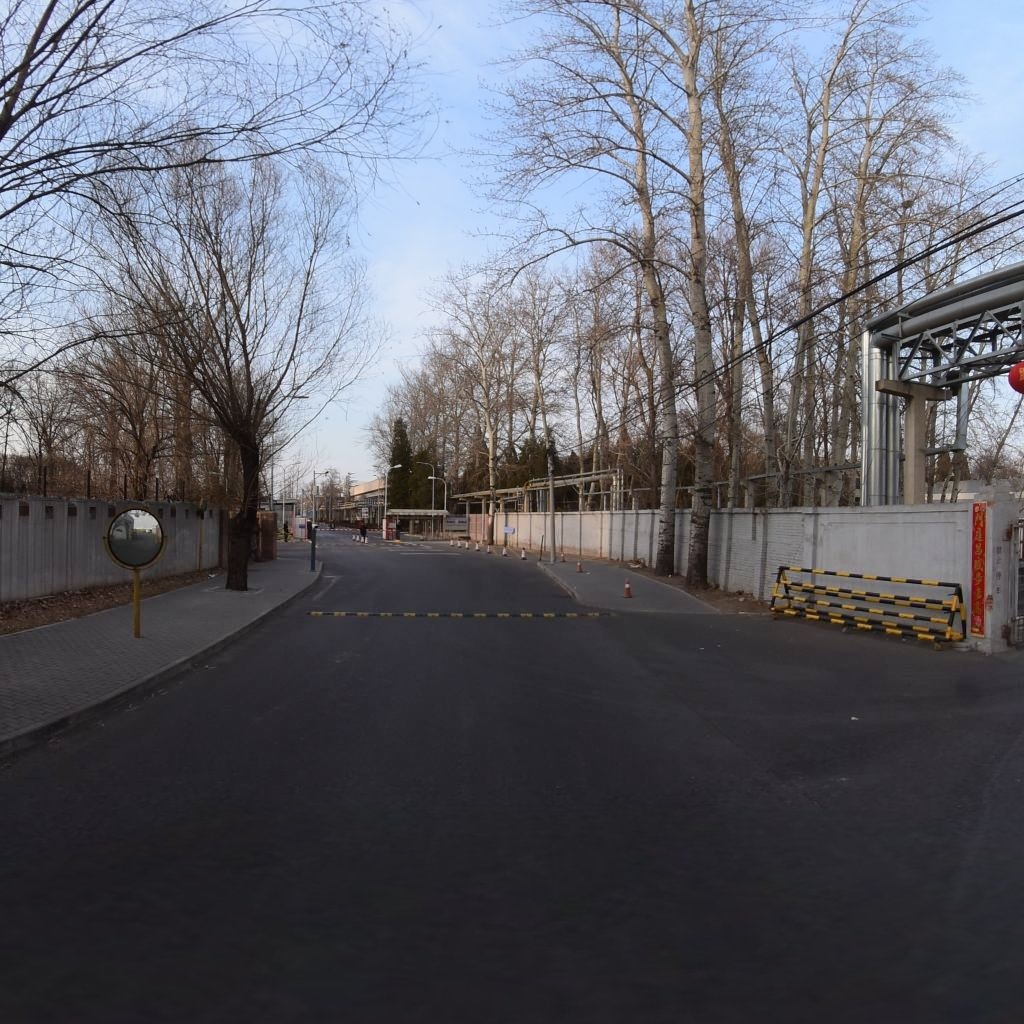
Region: Chaoyang
Road damage annotations: longitudinal crack